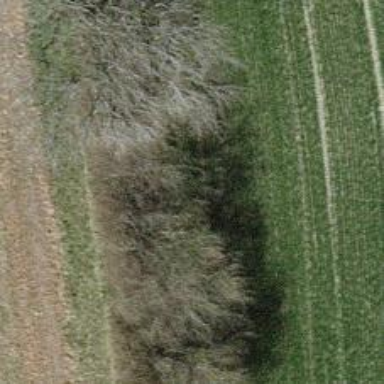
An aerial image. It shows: Row of trees in natural setting.